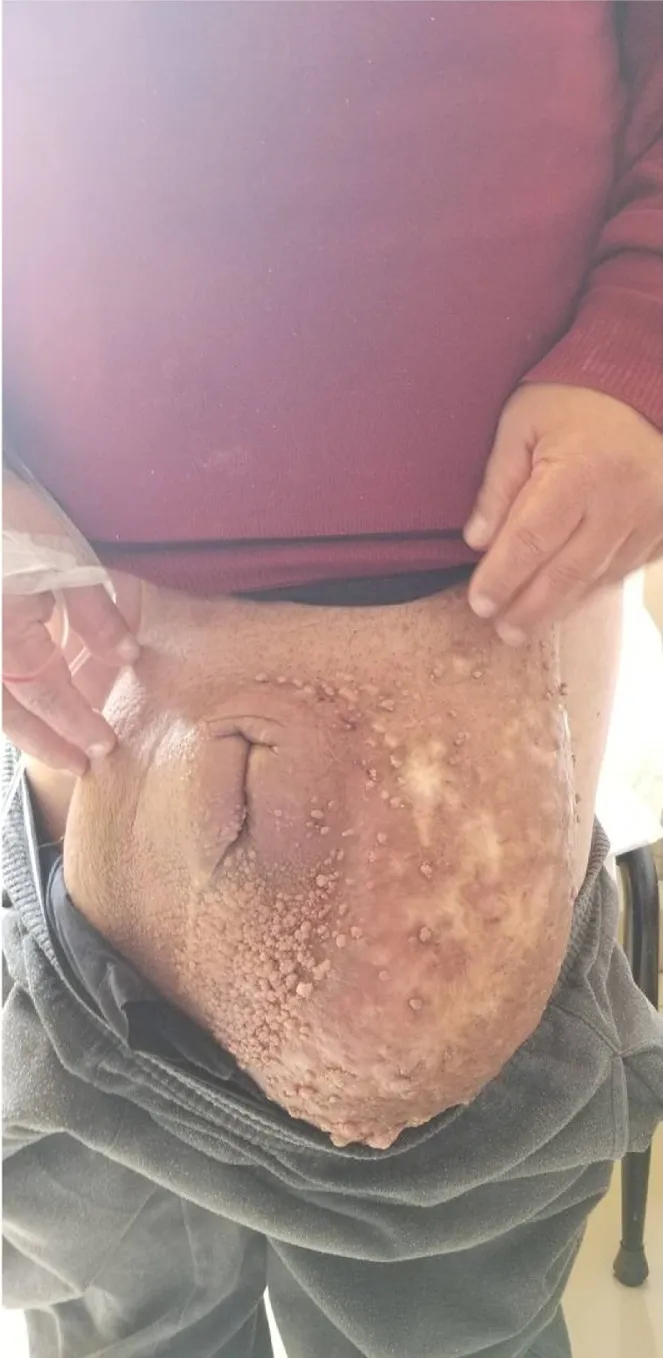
Large swelling of the penis and the scrotum with mossy papules and cobblestone-like nodules.
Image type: medical_photograph (other_medical_photograph)